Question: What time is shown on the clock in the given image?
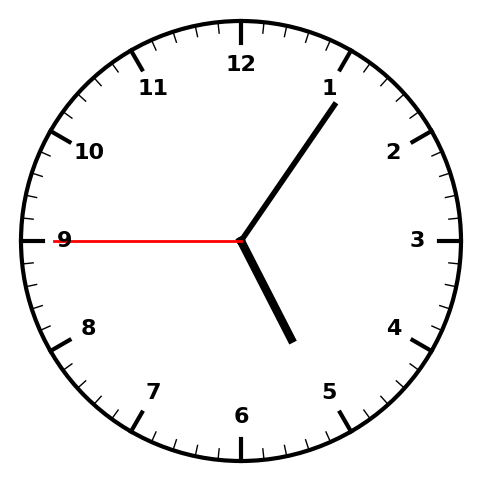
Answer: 05:05:45